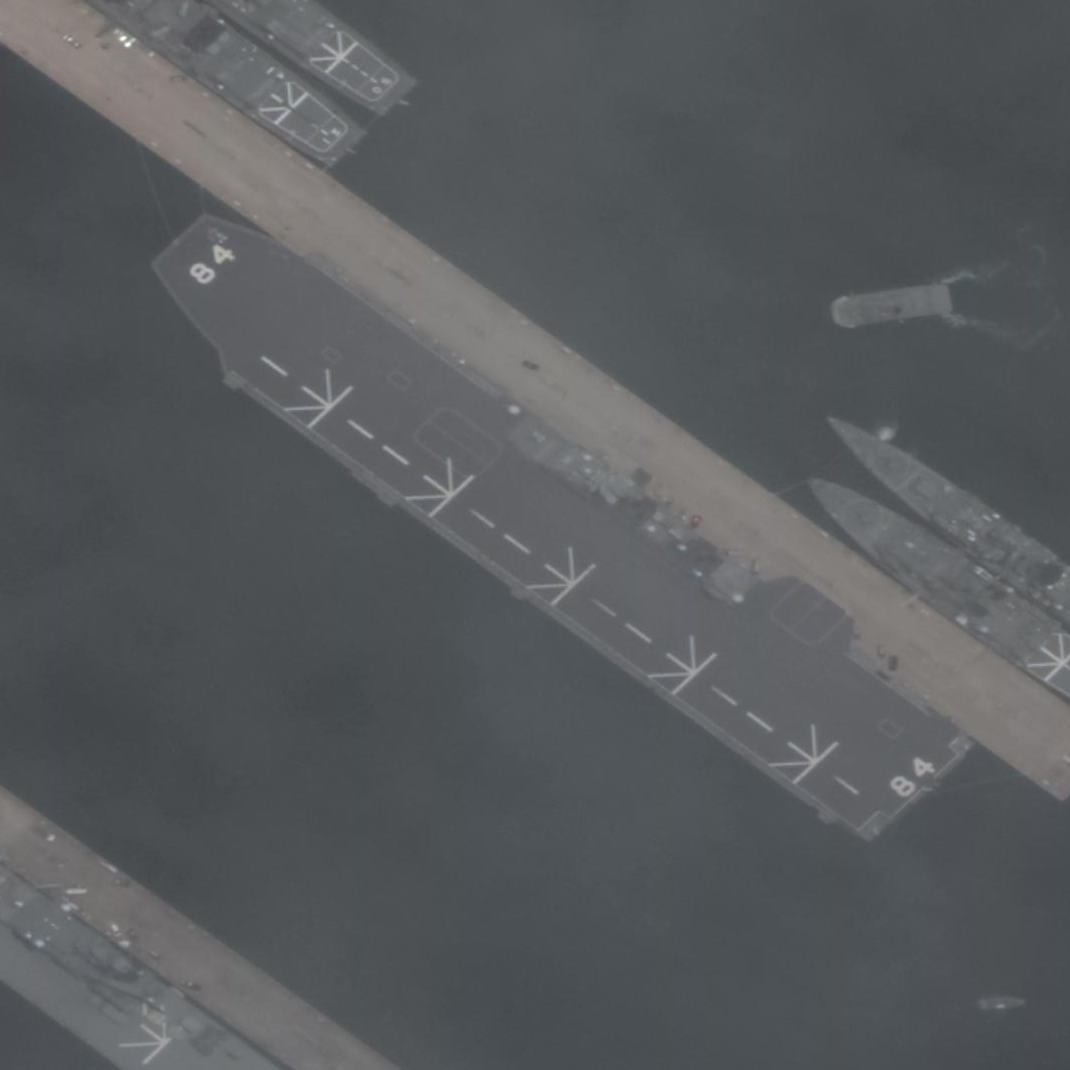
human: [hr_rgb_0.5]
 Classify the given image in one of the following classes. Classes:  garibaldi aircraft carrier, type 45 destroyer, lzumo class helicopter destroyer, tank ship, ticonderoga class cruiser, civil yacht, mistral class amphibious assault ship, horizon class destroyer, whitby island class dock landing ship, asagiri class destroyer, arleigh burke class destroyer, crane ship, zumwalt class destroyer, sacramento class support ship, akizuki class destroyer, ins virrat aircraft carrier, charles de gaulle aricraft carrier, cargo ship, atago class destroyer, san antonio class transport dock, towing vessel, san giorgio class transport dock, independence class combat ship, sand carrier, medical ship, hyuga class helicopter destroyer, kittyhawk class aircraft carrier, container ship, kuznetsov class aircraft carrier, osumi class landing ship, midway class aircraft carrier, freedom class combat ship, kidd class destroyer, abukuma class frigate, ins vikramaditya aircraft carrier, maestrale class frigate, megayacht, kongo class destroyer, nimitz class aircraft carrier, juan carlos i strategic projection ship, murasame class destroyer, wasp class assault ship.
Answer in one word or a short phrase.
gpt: Lzumo class helicopter destroyer